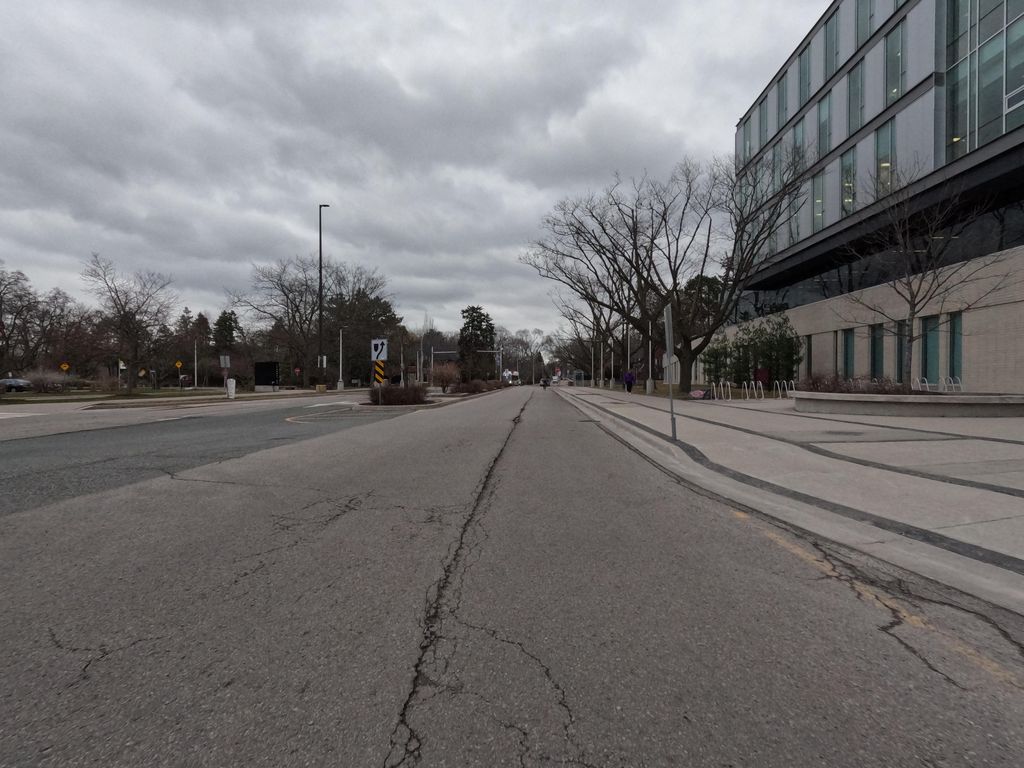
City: hamilton